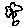
Label: flower